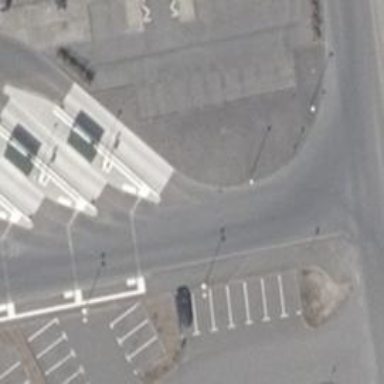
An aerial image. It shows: Concrete service road.